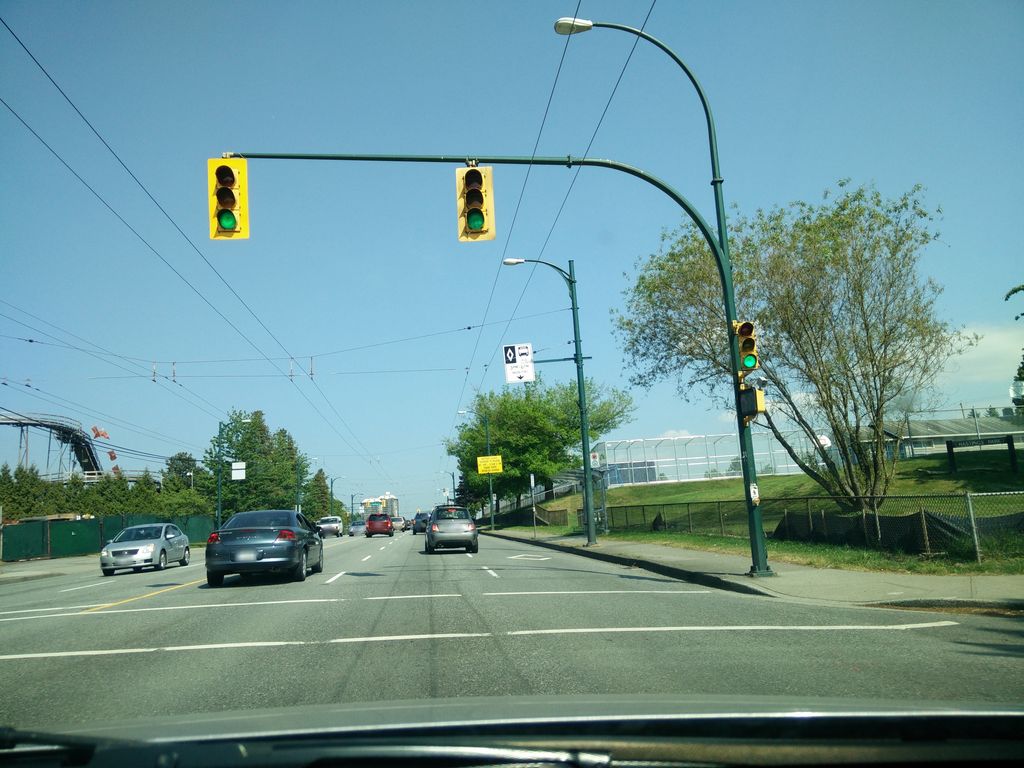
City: vancouver